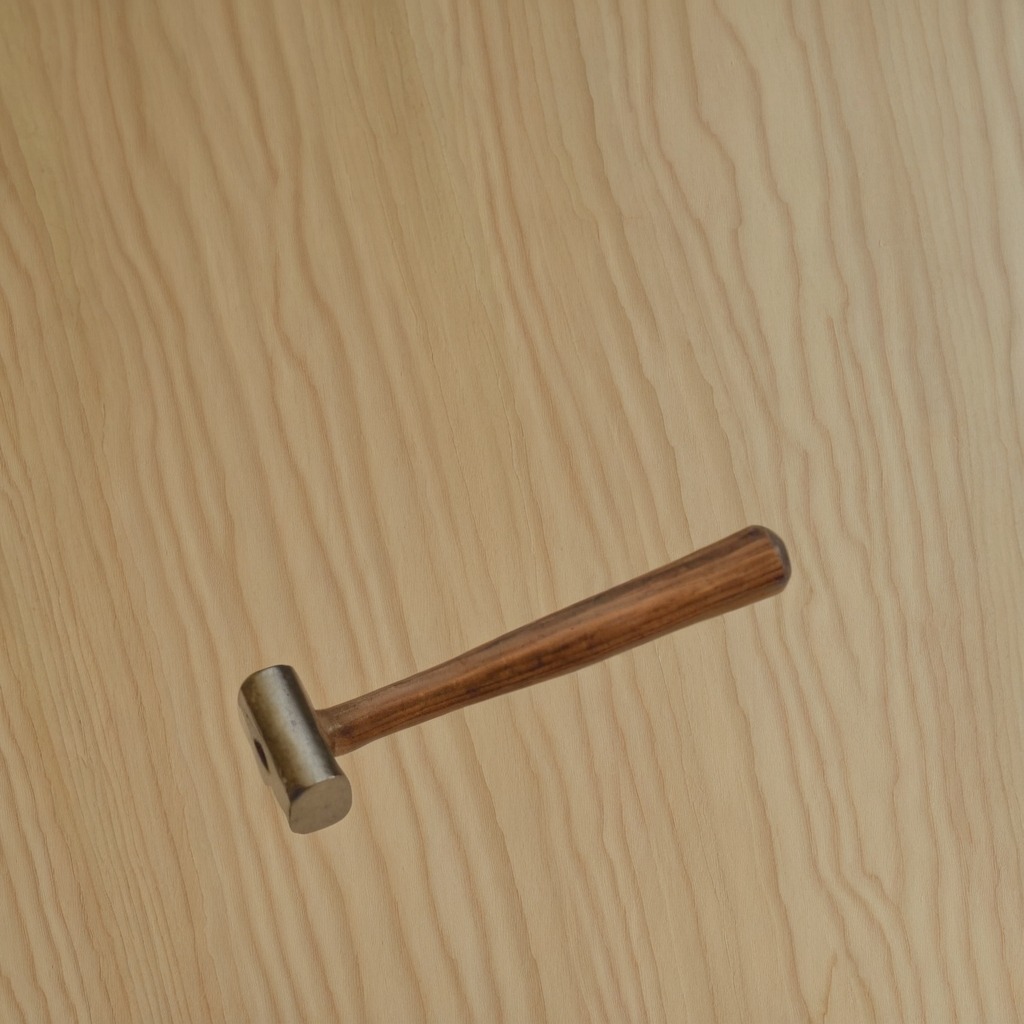
A hammer lies on the plywood surface in a paint workshop lit by afternoon window light.